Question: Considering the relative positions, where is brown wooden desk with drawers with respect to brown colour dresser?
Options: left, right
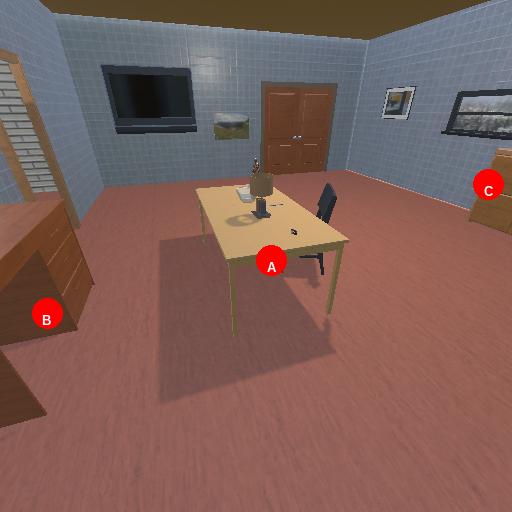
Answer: left